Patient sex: M
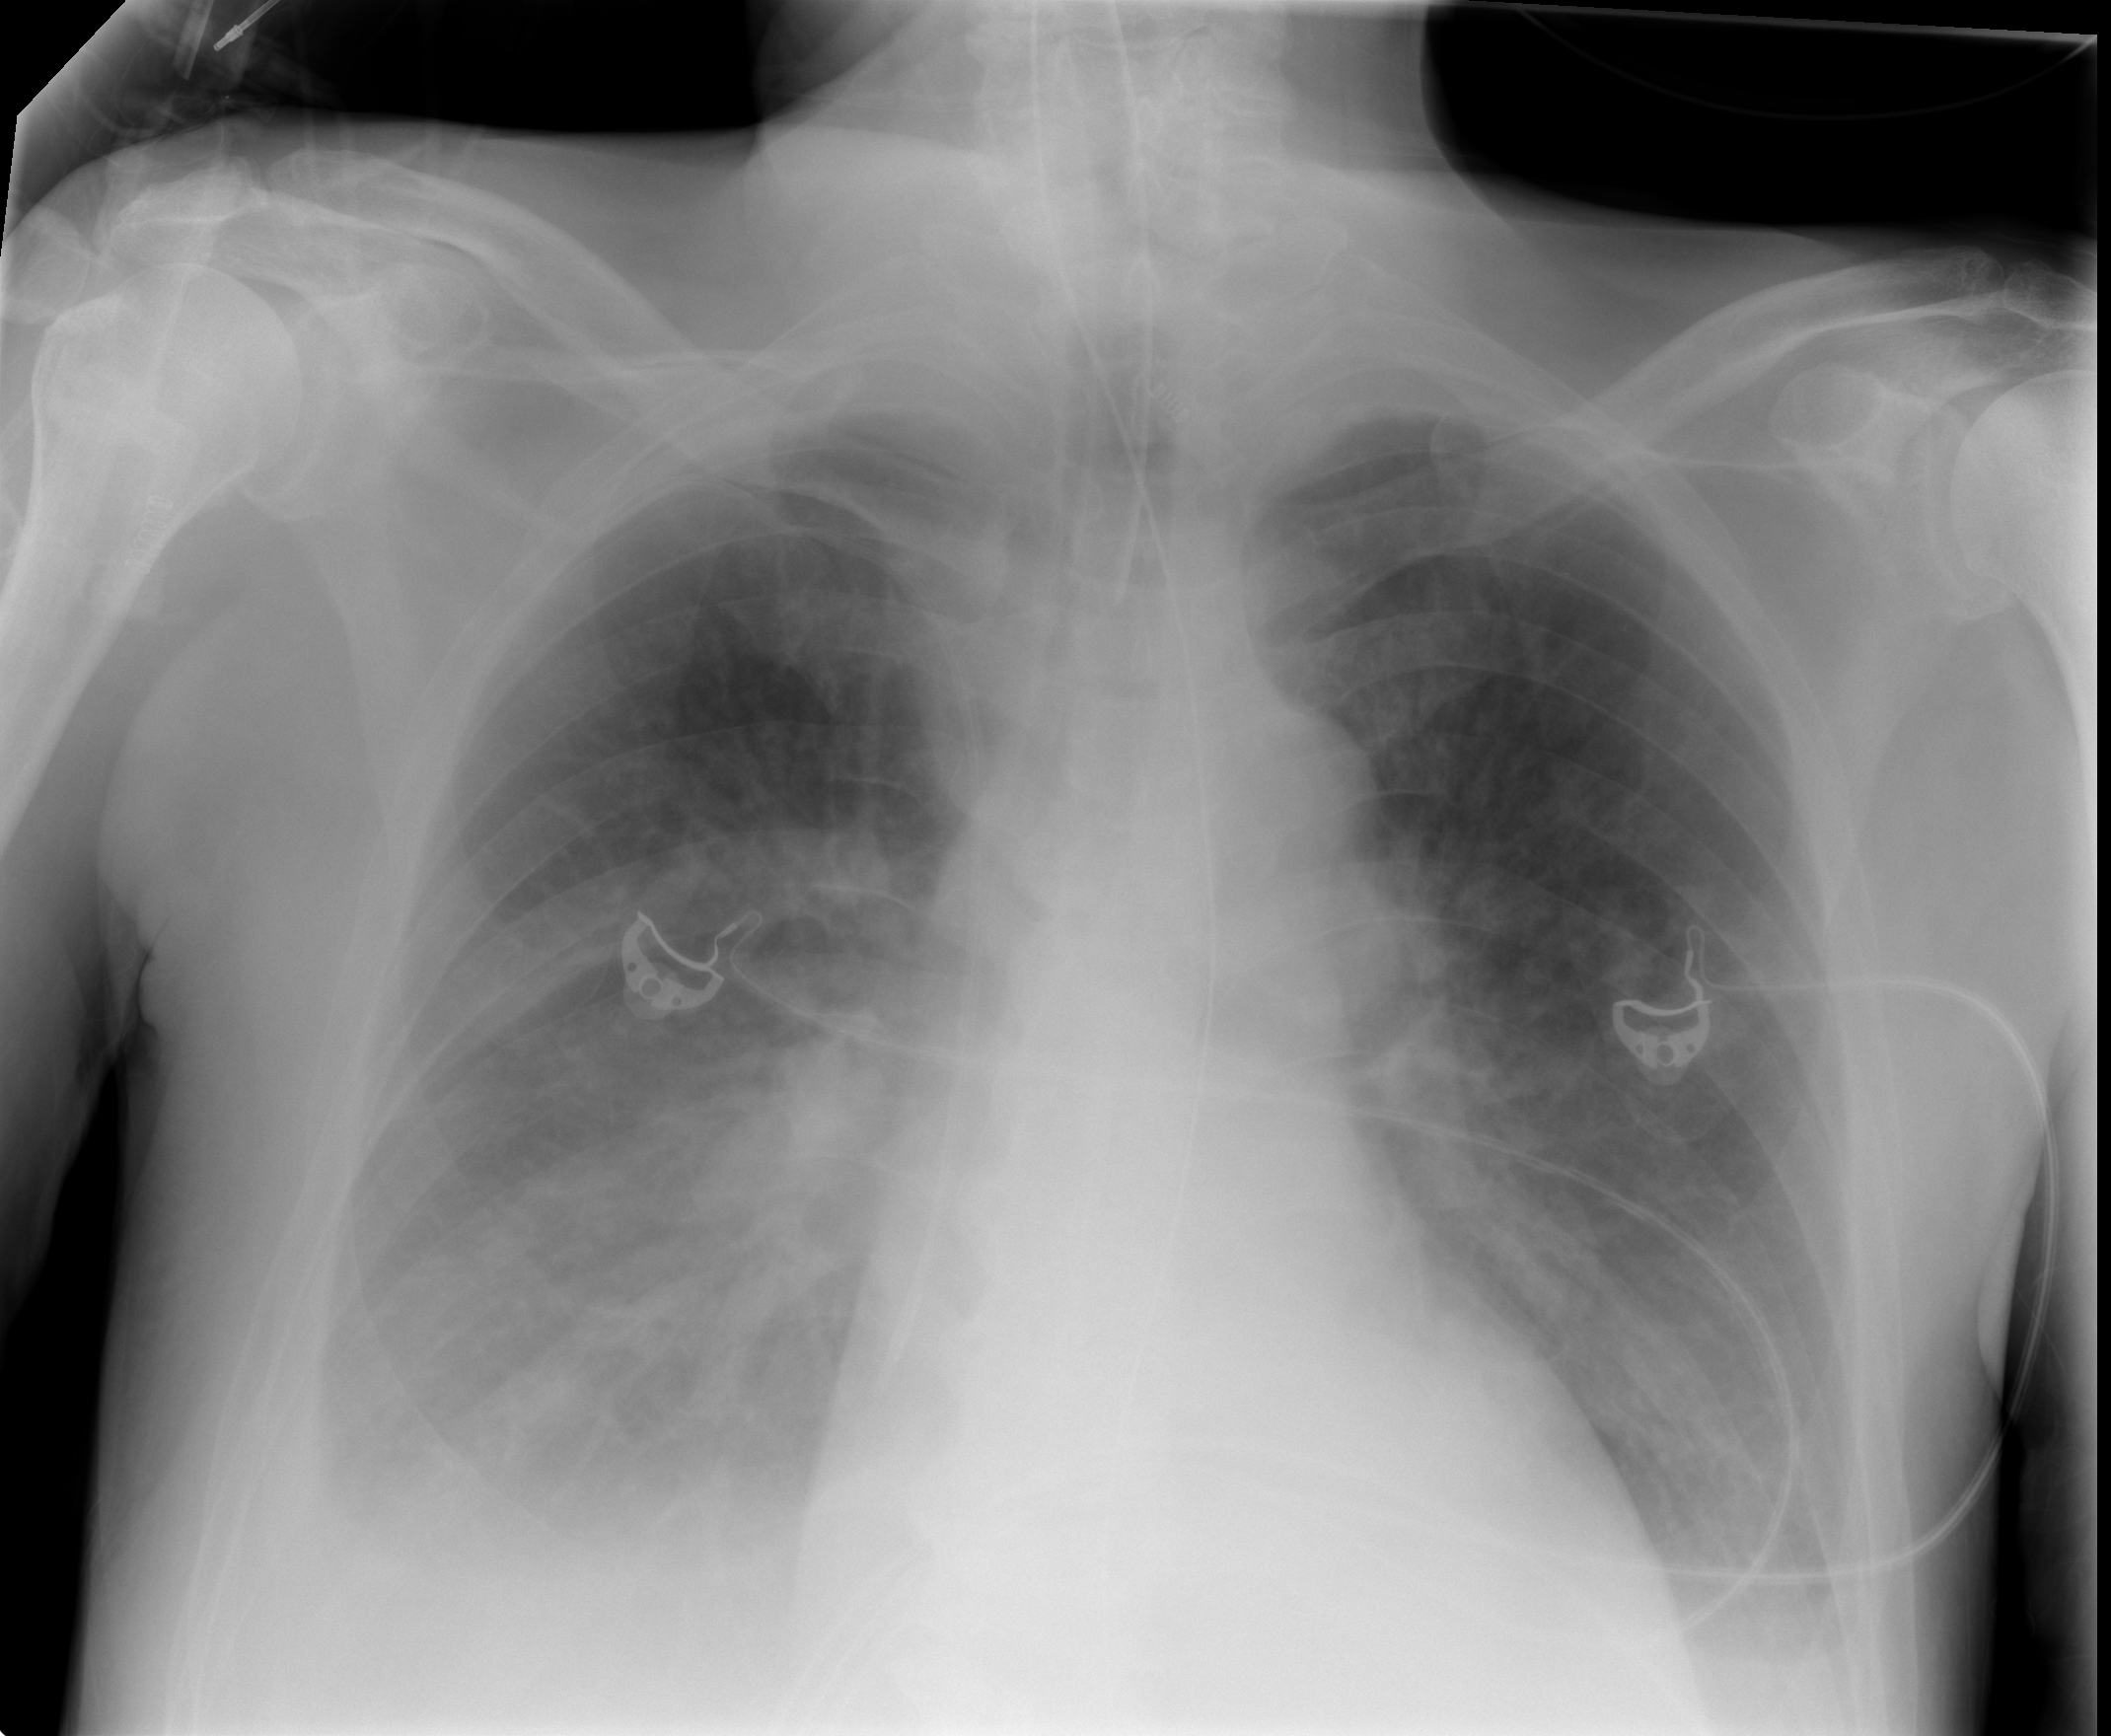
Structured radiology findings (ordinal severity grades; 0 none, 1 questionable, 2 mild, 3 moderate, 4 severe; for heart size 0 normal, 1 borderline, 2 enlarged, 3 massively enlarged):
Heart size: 1
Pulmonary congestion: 2
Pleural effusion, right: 2
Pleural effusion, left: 1
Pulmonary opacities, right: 3
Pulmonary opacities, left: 1
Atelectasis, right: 2
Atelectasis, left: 2